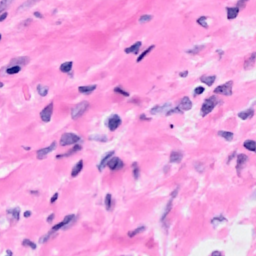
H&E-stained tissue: Breast